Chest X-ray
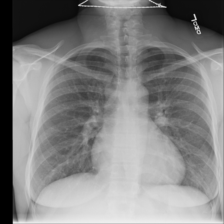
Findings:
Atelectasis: negative
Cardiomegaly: negative
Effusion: negative
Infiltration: negative
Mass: negative
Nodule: negative
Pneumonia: negative
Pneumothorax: negative
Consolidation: negative
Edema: negative
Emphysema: negative
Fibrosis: negative
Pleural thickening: negative
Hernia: negative